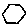
Label: hexagon